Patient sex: M
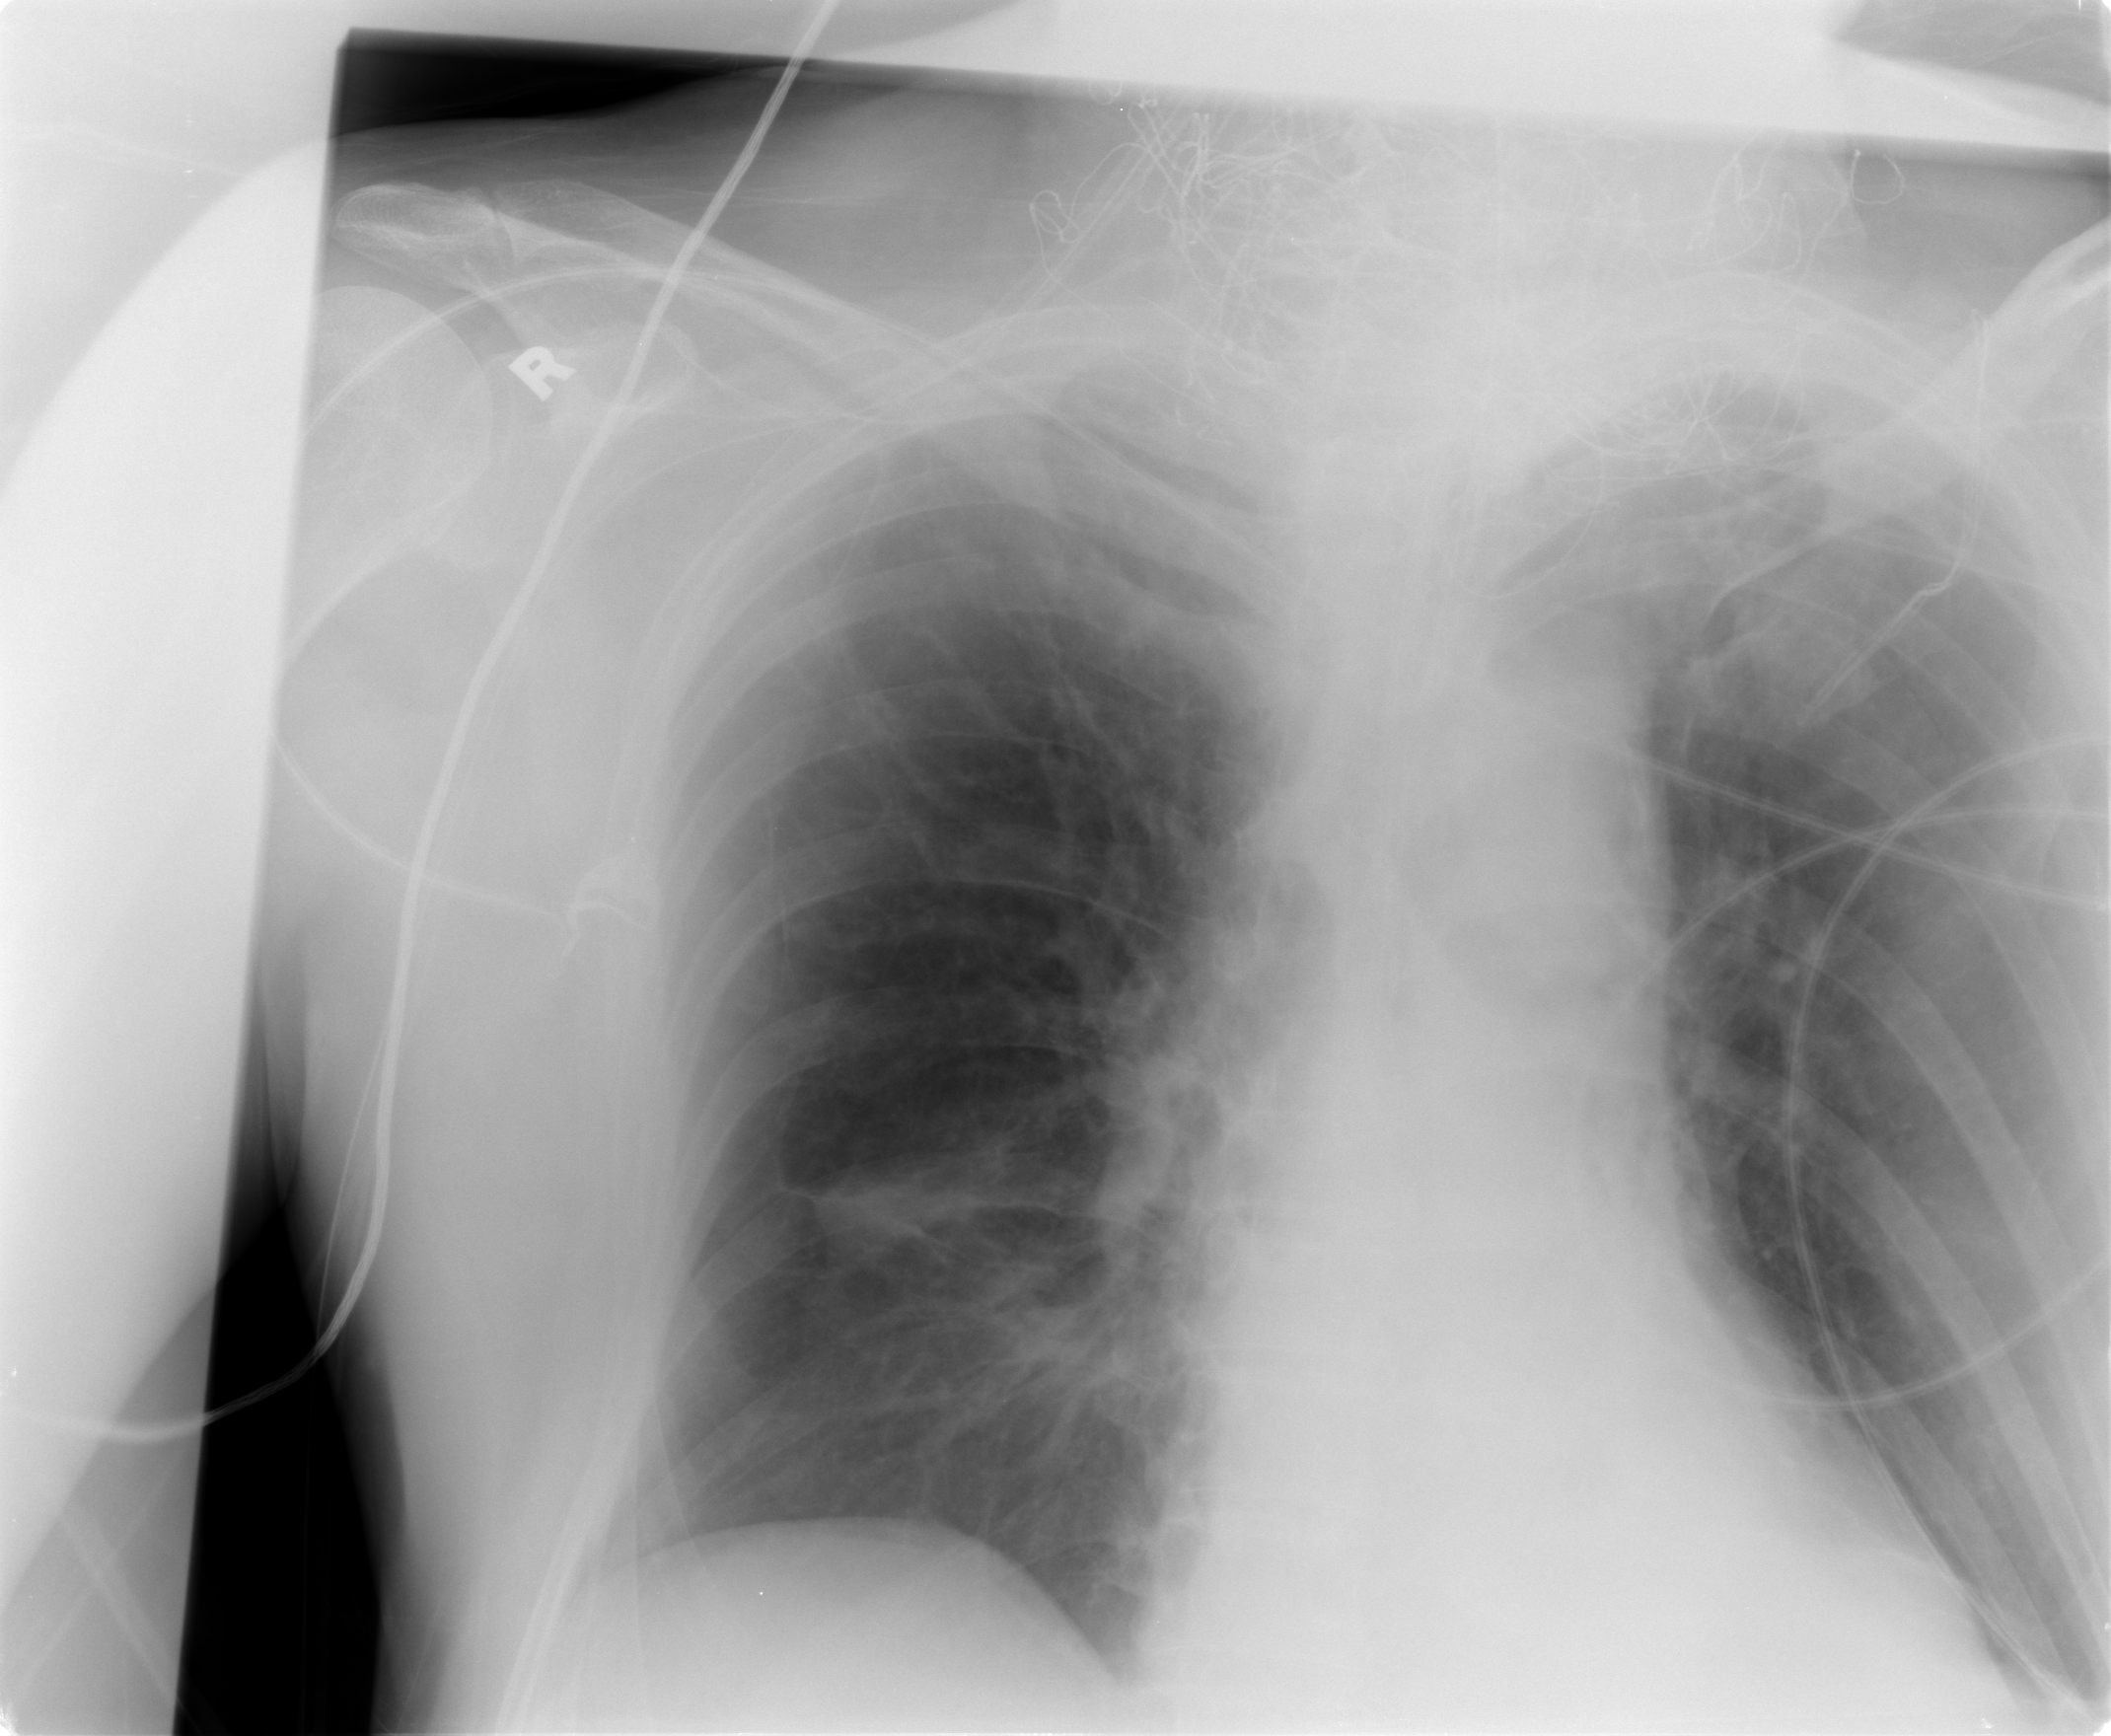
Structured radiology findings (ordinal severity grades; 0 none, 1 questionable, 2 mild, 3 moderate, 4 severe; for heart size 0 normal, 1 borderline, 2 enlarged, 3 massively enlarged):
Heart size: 0
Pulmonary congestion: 0
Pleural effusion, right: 0
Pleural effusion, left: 0
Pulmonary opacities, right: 0
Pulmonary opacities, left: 0
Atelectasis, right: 2
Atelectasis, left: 2